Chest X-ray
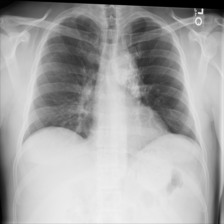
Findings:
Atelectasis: negative
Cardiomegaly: negative
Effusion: negative
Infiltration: negative
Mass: negative
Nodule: negative
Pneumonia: negative
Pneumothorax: negative
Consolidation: negative
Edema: negative
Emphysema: negative
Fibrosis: negative
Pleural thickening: negative
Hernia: negative